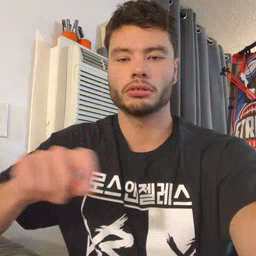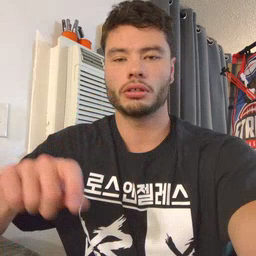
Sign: pencil